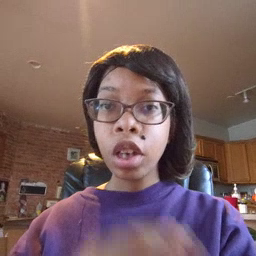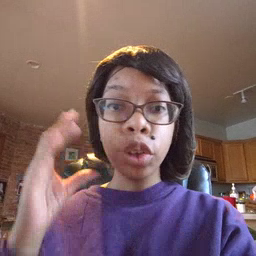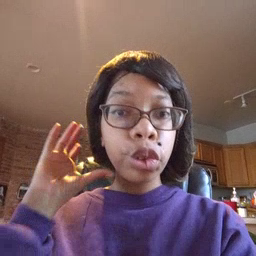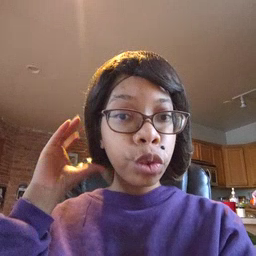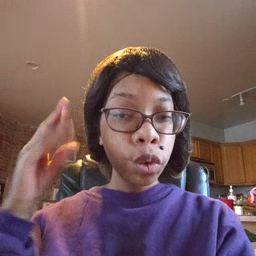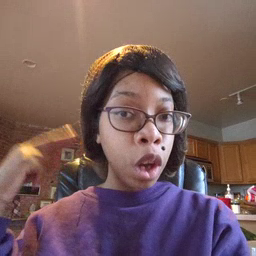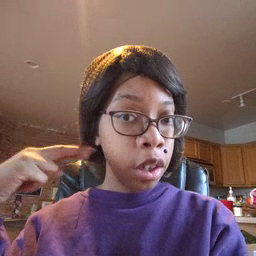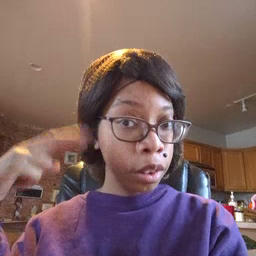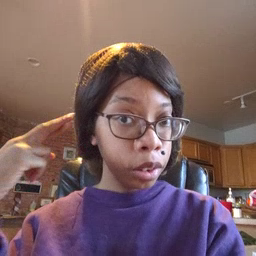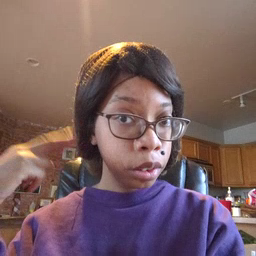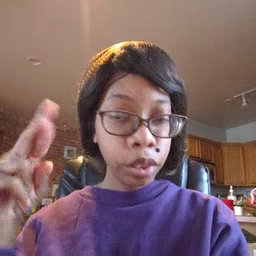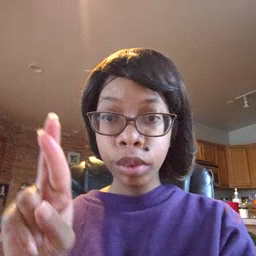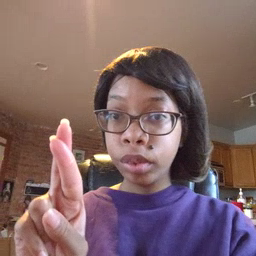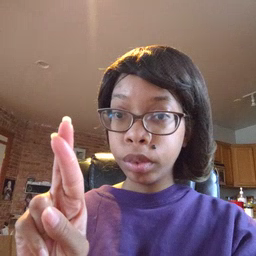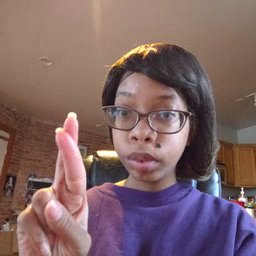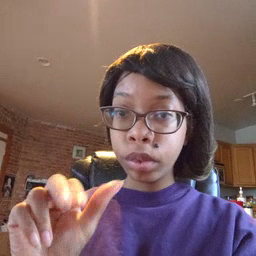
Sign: radio